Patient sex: F
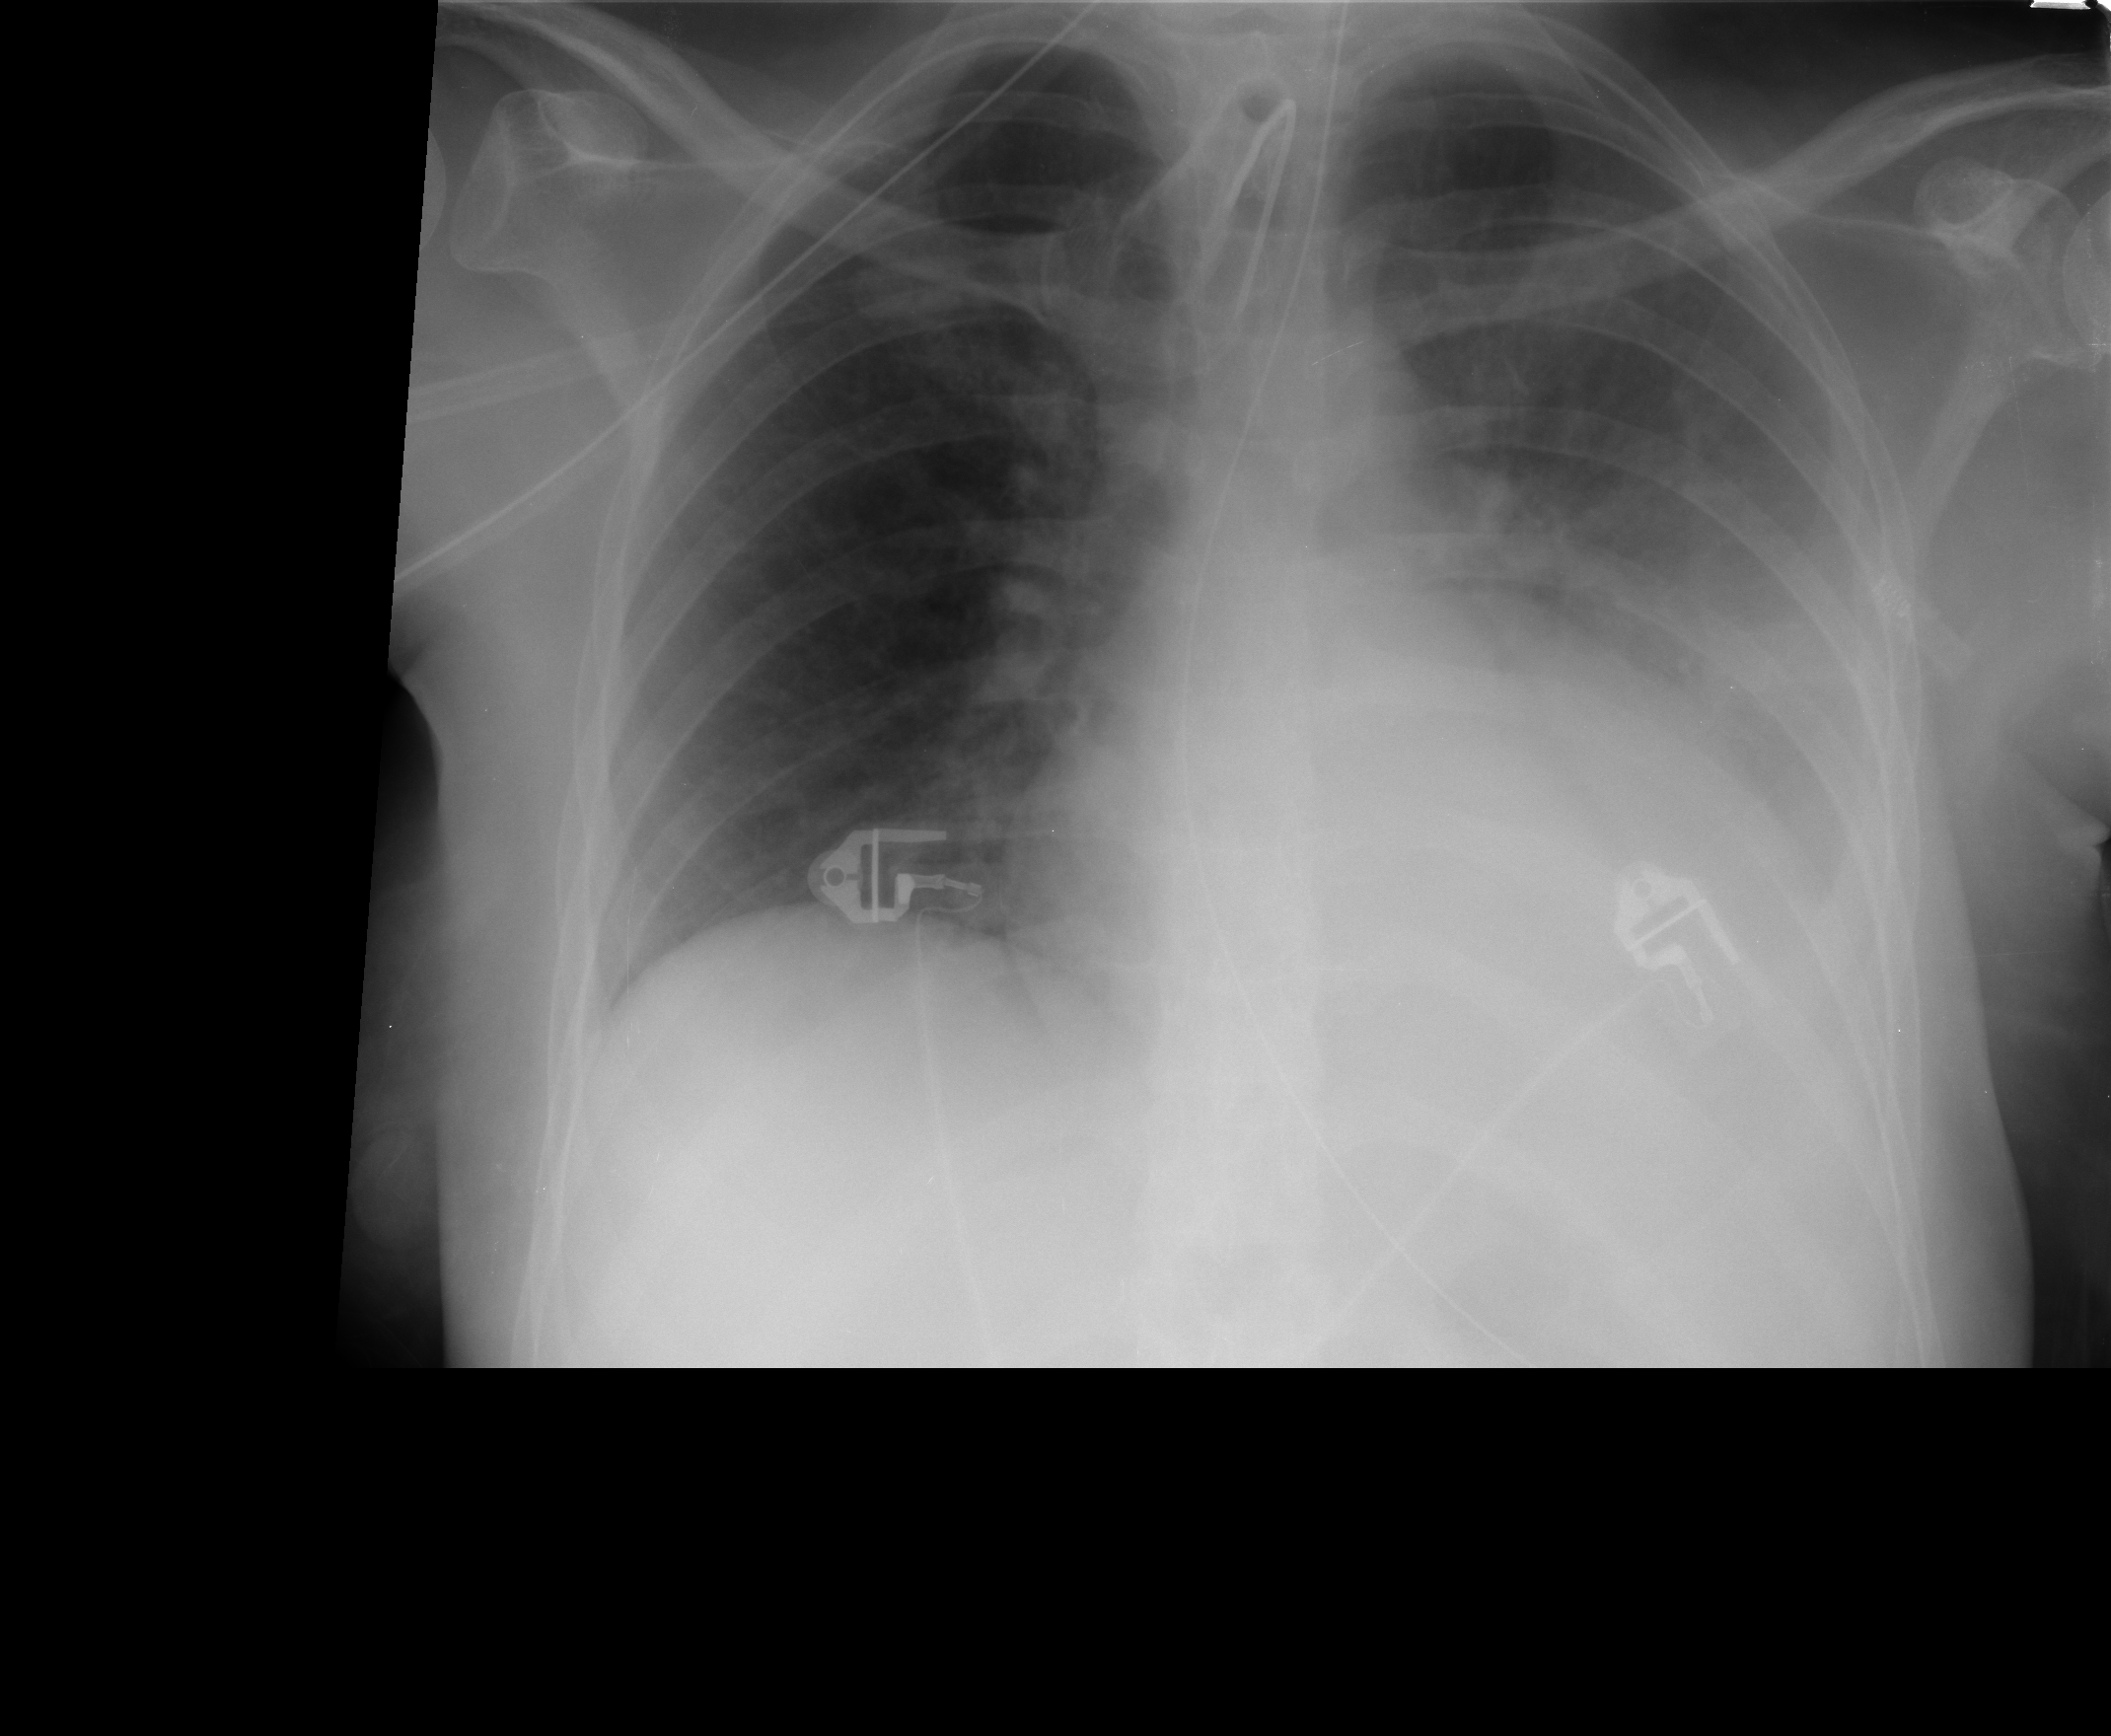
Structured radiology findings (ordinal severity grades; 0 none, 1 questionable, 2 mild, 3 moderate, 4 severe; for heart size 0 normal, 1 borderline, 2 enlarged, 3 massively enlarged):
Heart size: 2
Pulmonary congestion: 1
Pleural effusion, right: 0
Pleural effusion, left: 3
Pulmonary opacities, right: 1
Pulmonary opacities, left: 4
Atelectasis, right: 2
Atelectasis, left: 3